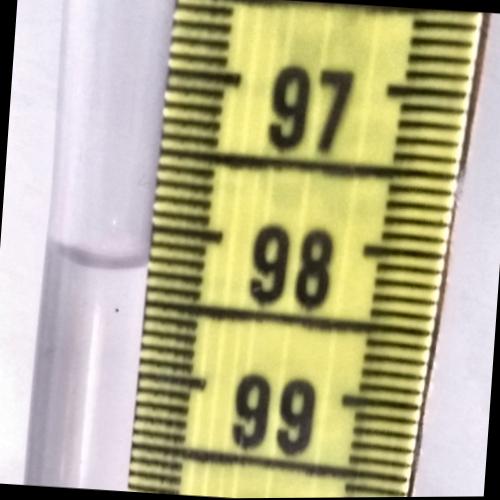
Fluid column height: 98.3 cm